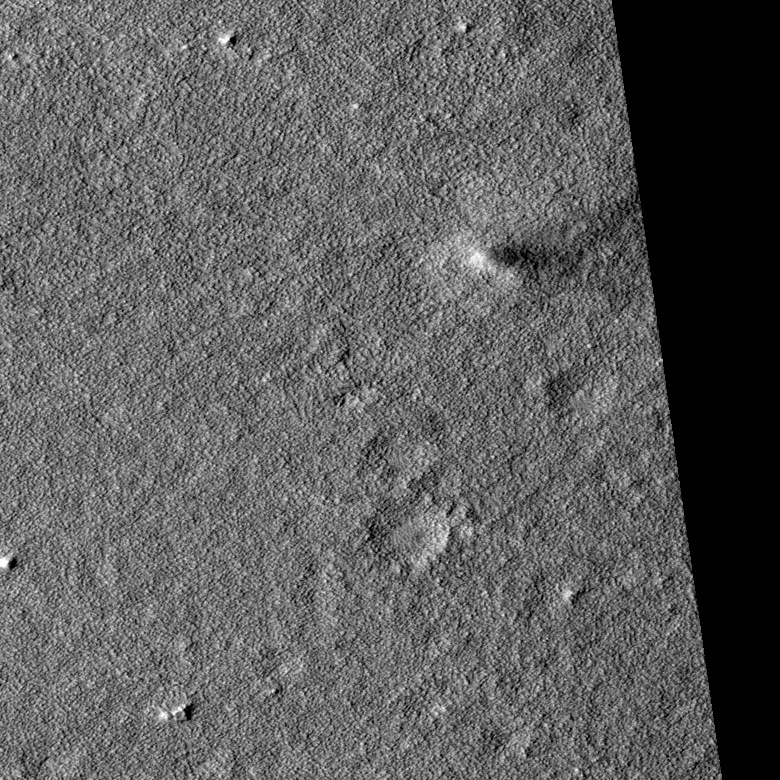
Label: dustdevil